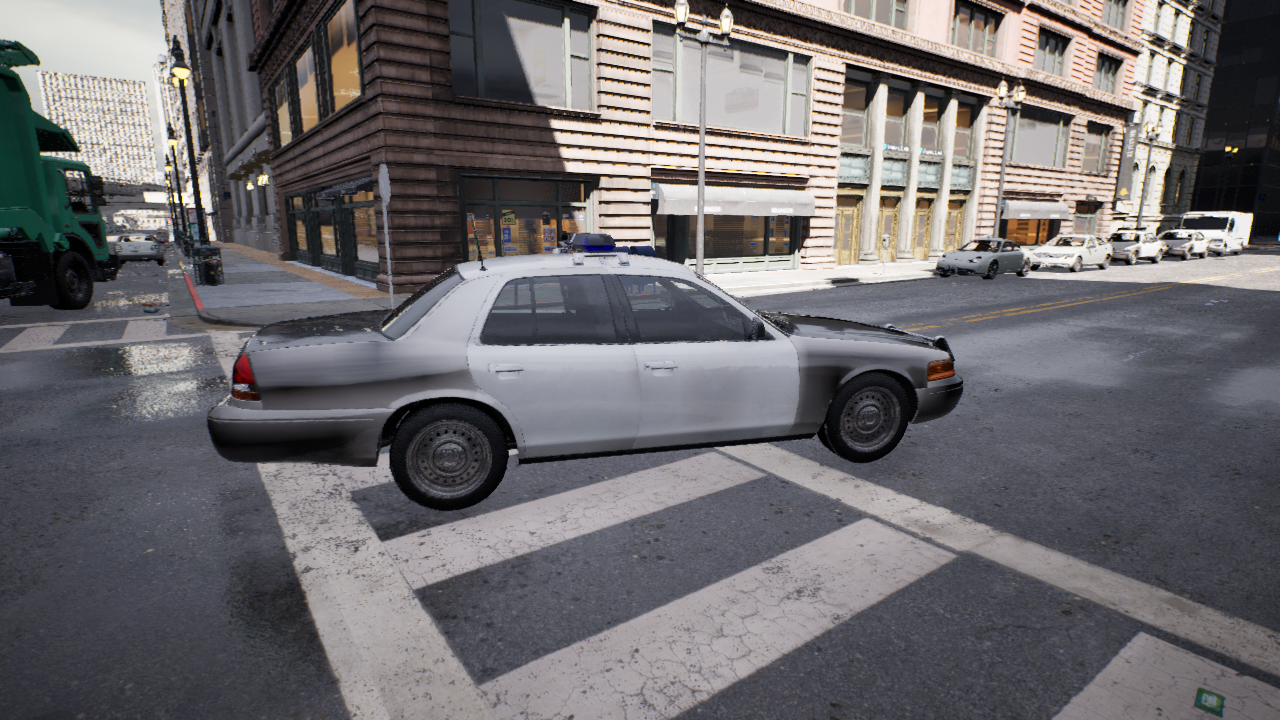
Venue: intersection
Lighting: clear day
Vehicle rig: sedan